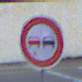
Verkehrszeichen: Ueberholverbot
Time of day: SunriseSunset
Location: Outdoor (Suburban)
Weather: PartlyCloudy
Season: NotSpecified
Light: Natural